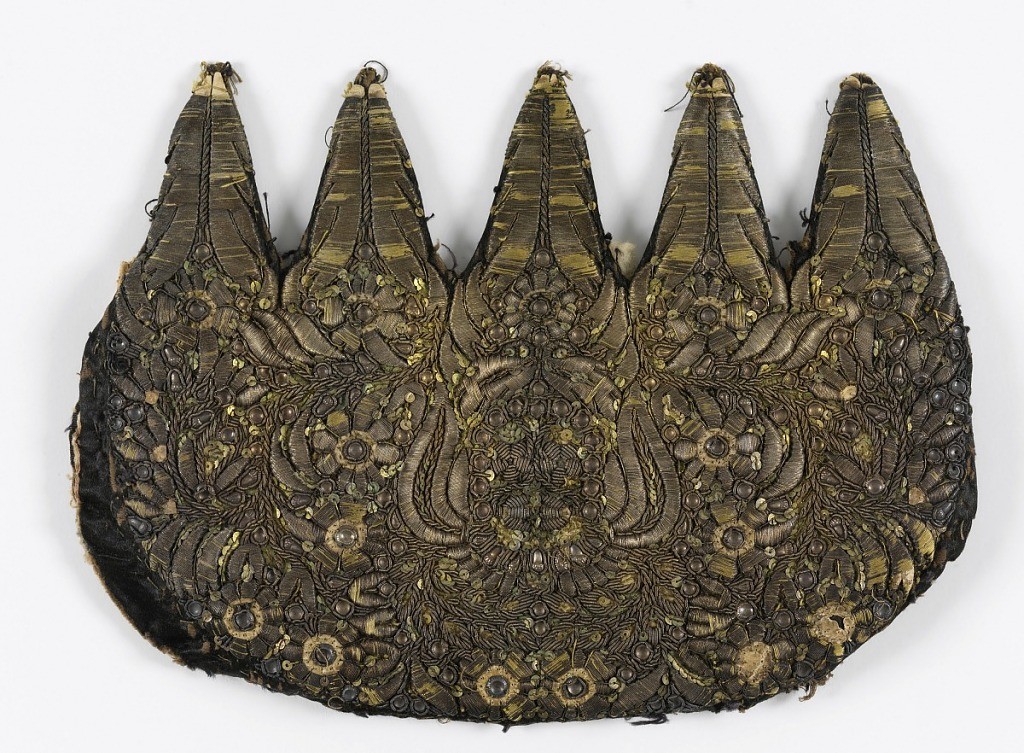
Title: Headpiece
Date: early 19th century
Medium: metallic yarns, silk, sequins on cotton foundation with linen backing Technique: embroidered with padded satin stitches on satin weave
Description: a: Flat headpiece with rounded top and base with five prongs. Black silk satin densely embroidered with sequins and metallic yarns in symmetrical design of flowers and leaves.
b: Second cap-piece of the same fabrication. Made to be fastened to the top and back of the head.